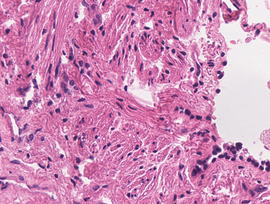
Tumor epithelial tissue: no
Tumor-associated stroma tissue: no
Normal tissue: yes